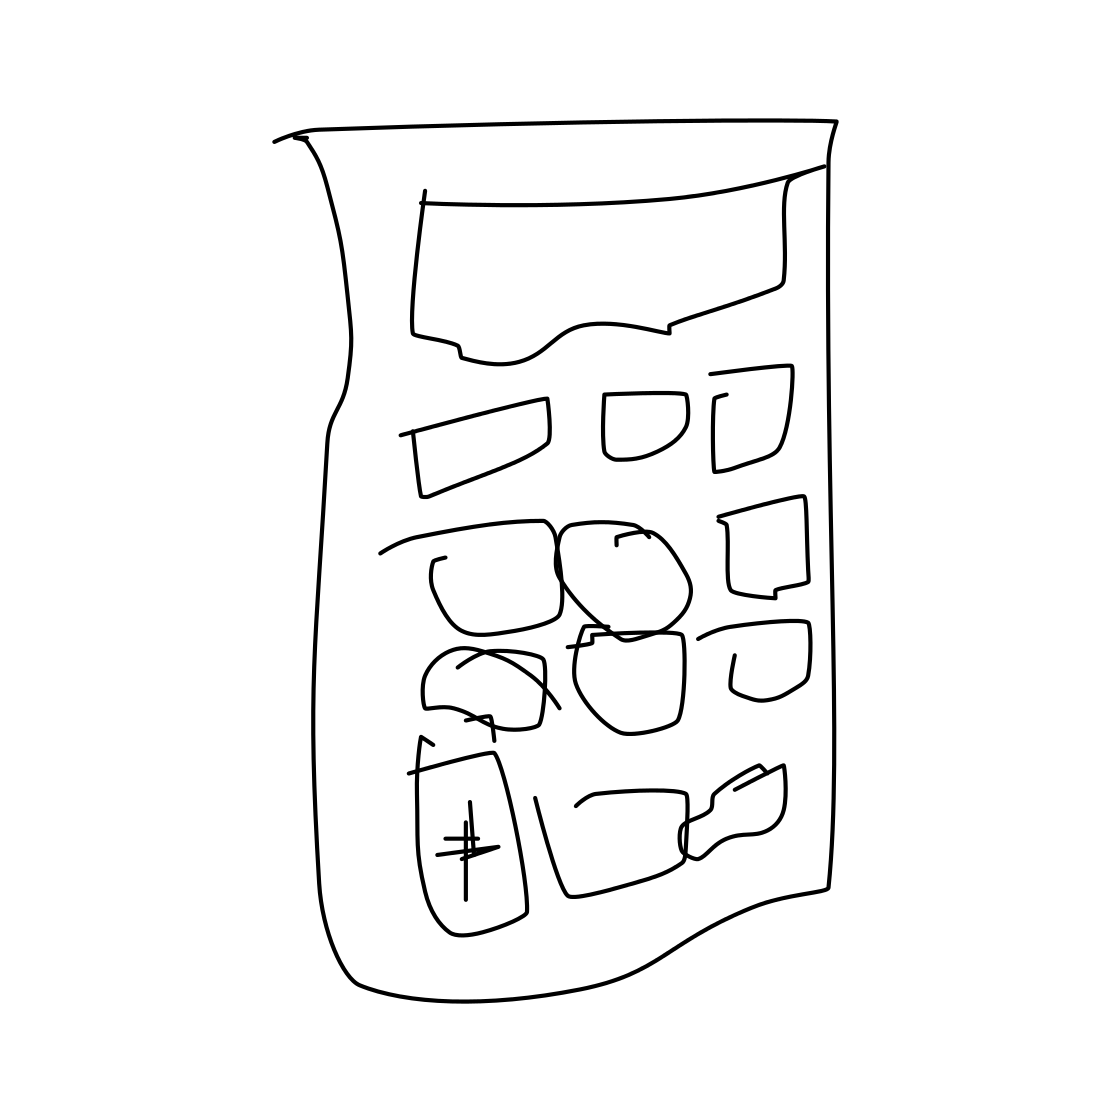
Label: calculator